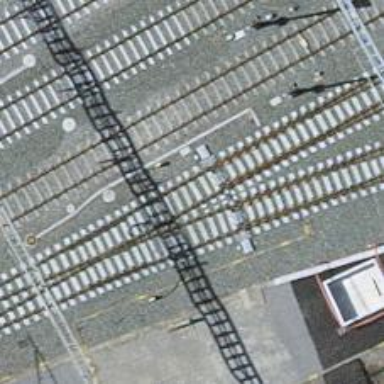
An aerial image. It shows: Railway switch.